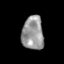
Tissue: skin
Cell type: Epithelial cells
Senescence score: 0.2781
Nuclear area (px): 714
Mean DAPI intensity: 151.022